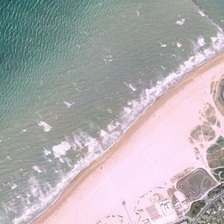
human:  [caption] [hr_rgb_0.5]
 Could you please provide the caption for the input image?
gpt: the roaring ocean waves is crashing along the beach .

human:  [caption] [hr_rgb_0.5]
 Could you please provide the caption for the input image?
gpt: white beach is between a piece of ocean and some buildings .

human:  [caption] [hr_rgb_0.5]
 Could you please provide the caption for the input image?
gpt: the roaring ocean waves is crashing along the beach .

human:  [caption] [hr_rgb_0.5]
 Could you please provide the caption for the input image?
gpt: white beach is between a piece of ocean and some buildings .

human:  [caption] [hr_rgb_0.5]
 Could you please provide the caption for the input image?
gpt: white beach is between a piece of ocean and some buildings .